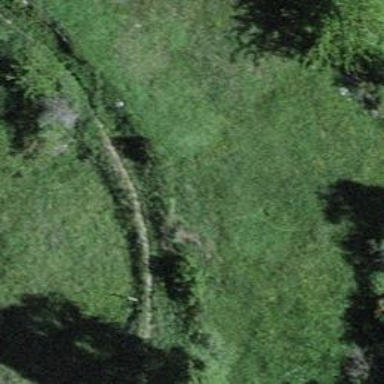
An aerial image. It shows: Ground path.